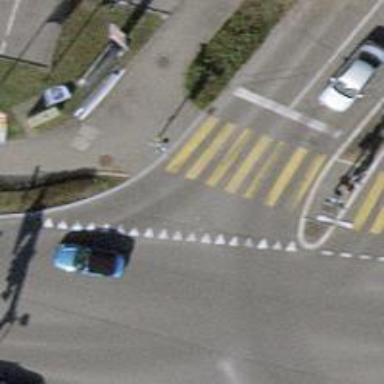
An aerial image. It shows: Road crossing with traffic signals.